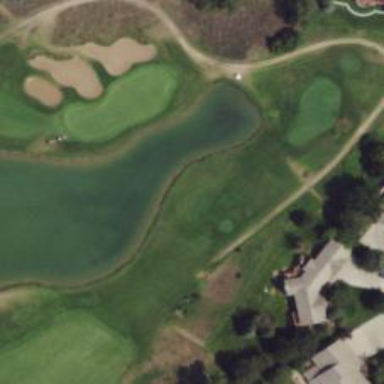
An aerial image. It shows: Path designated for golf carts.